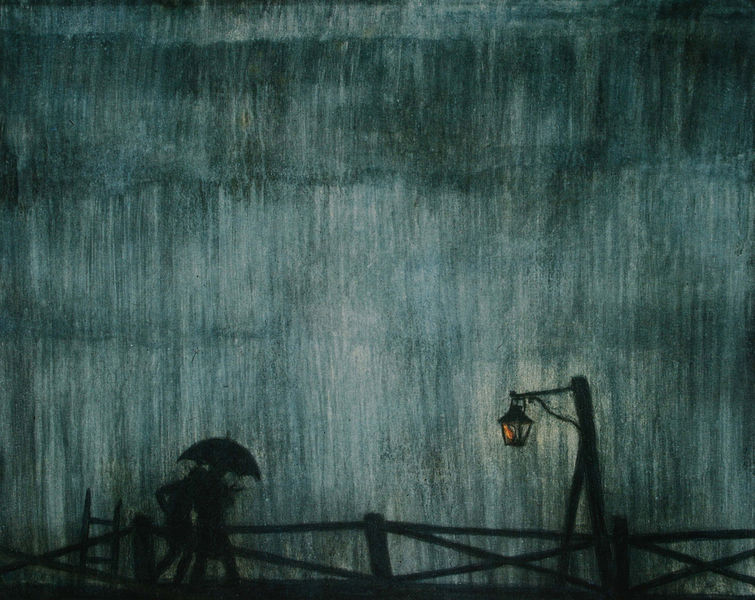
Titel: Auf der Brücke
Künstler: Mstislaw Dobushinskij
Standort: Moskau
Institution: Bachruschin-Museum
Schlagwörter: blau, dunkel, feuer, gewitter, mann, schatten, wasser, weiß, aquarell, gelb, grün, landschaft, menschen, ufer, frau, grau, holz, lampe, laterne, licht, nacht, orange, schwarz, straße, regenschirm, rot, schirm, weg, zaun, mensch, vorhang, einsamkeit, nass, brücke, gatter, gehen, boden, mantel, paar, personen, umrisse, düster, zwei, mast, laufen, kai, leiter, unwetter, wetter, geländer, stimmung, striche, regen, unten, gang, sprossen, spaziergang, traurigkeit, rennen, durchsichtig, gebückt, gaslaterne, niederschlag, wolkenbruch, schwarzblau, laternenpfahl, blauschwarz, beschirmt, funzel, regenmassen, regenwand, scirm, strassenbeleuchtun, strönend